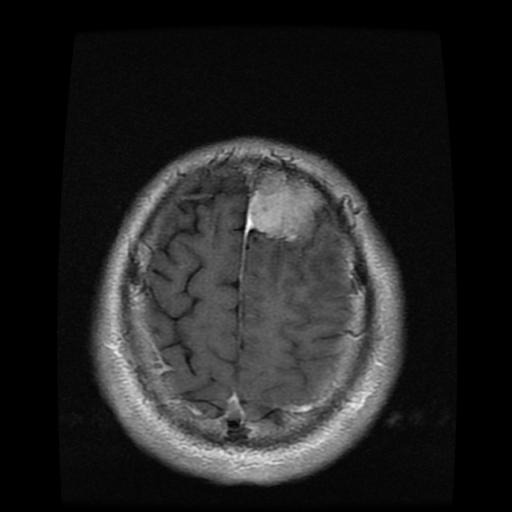
Label: meningioma